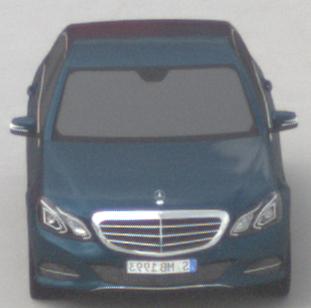
Make: Mercedes-Benz
Model: E 200
Detailed model: E-Class (212) Limousine
Model produced from: 2013/04
Model produced until: 2015/10
Doors: 4
Color: blue
Road condition: dry road
Daytime: morning or afternoon
Contrast: low contrast